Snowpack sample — Snodgrass Mountain, Crested Butte, Colorado (2/4/25, 12:06 PM MST)
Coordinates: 38.923, -106.968
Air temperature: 35 °F
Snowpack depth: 80 cm
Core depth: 70 cm
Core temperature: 32 °F
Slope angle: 14°, slope face: 78°
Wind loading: low
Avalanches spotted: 0
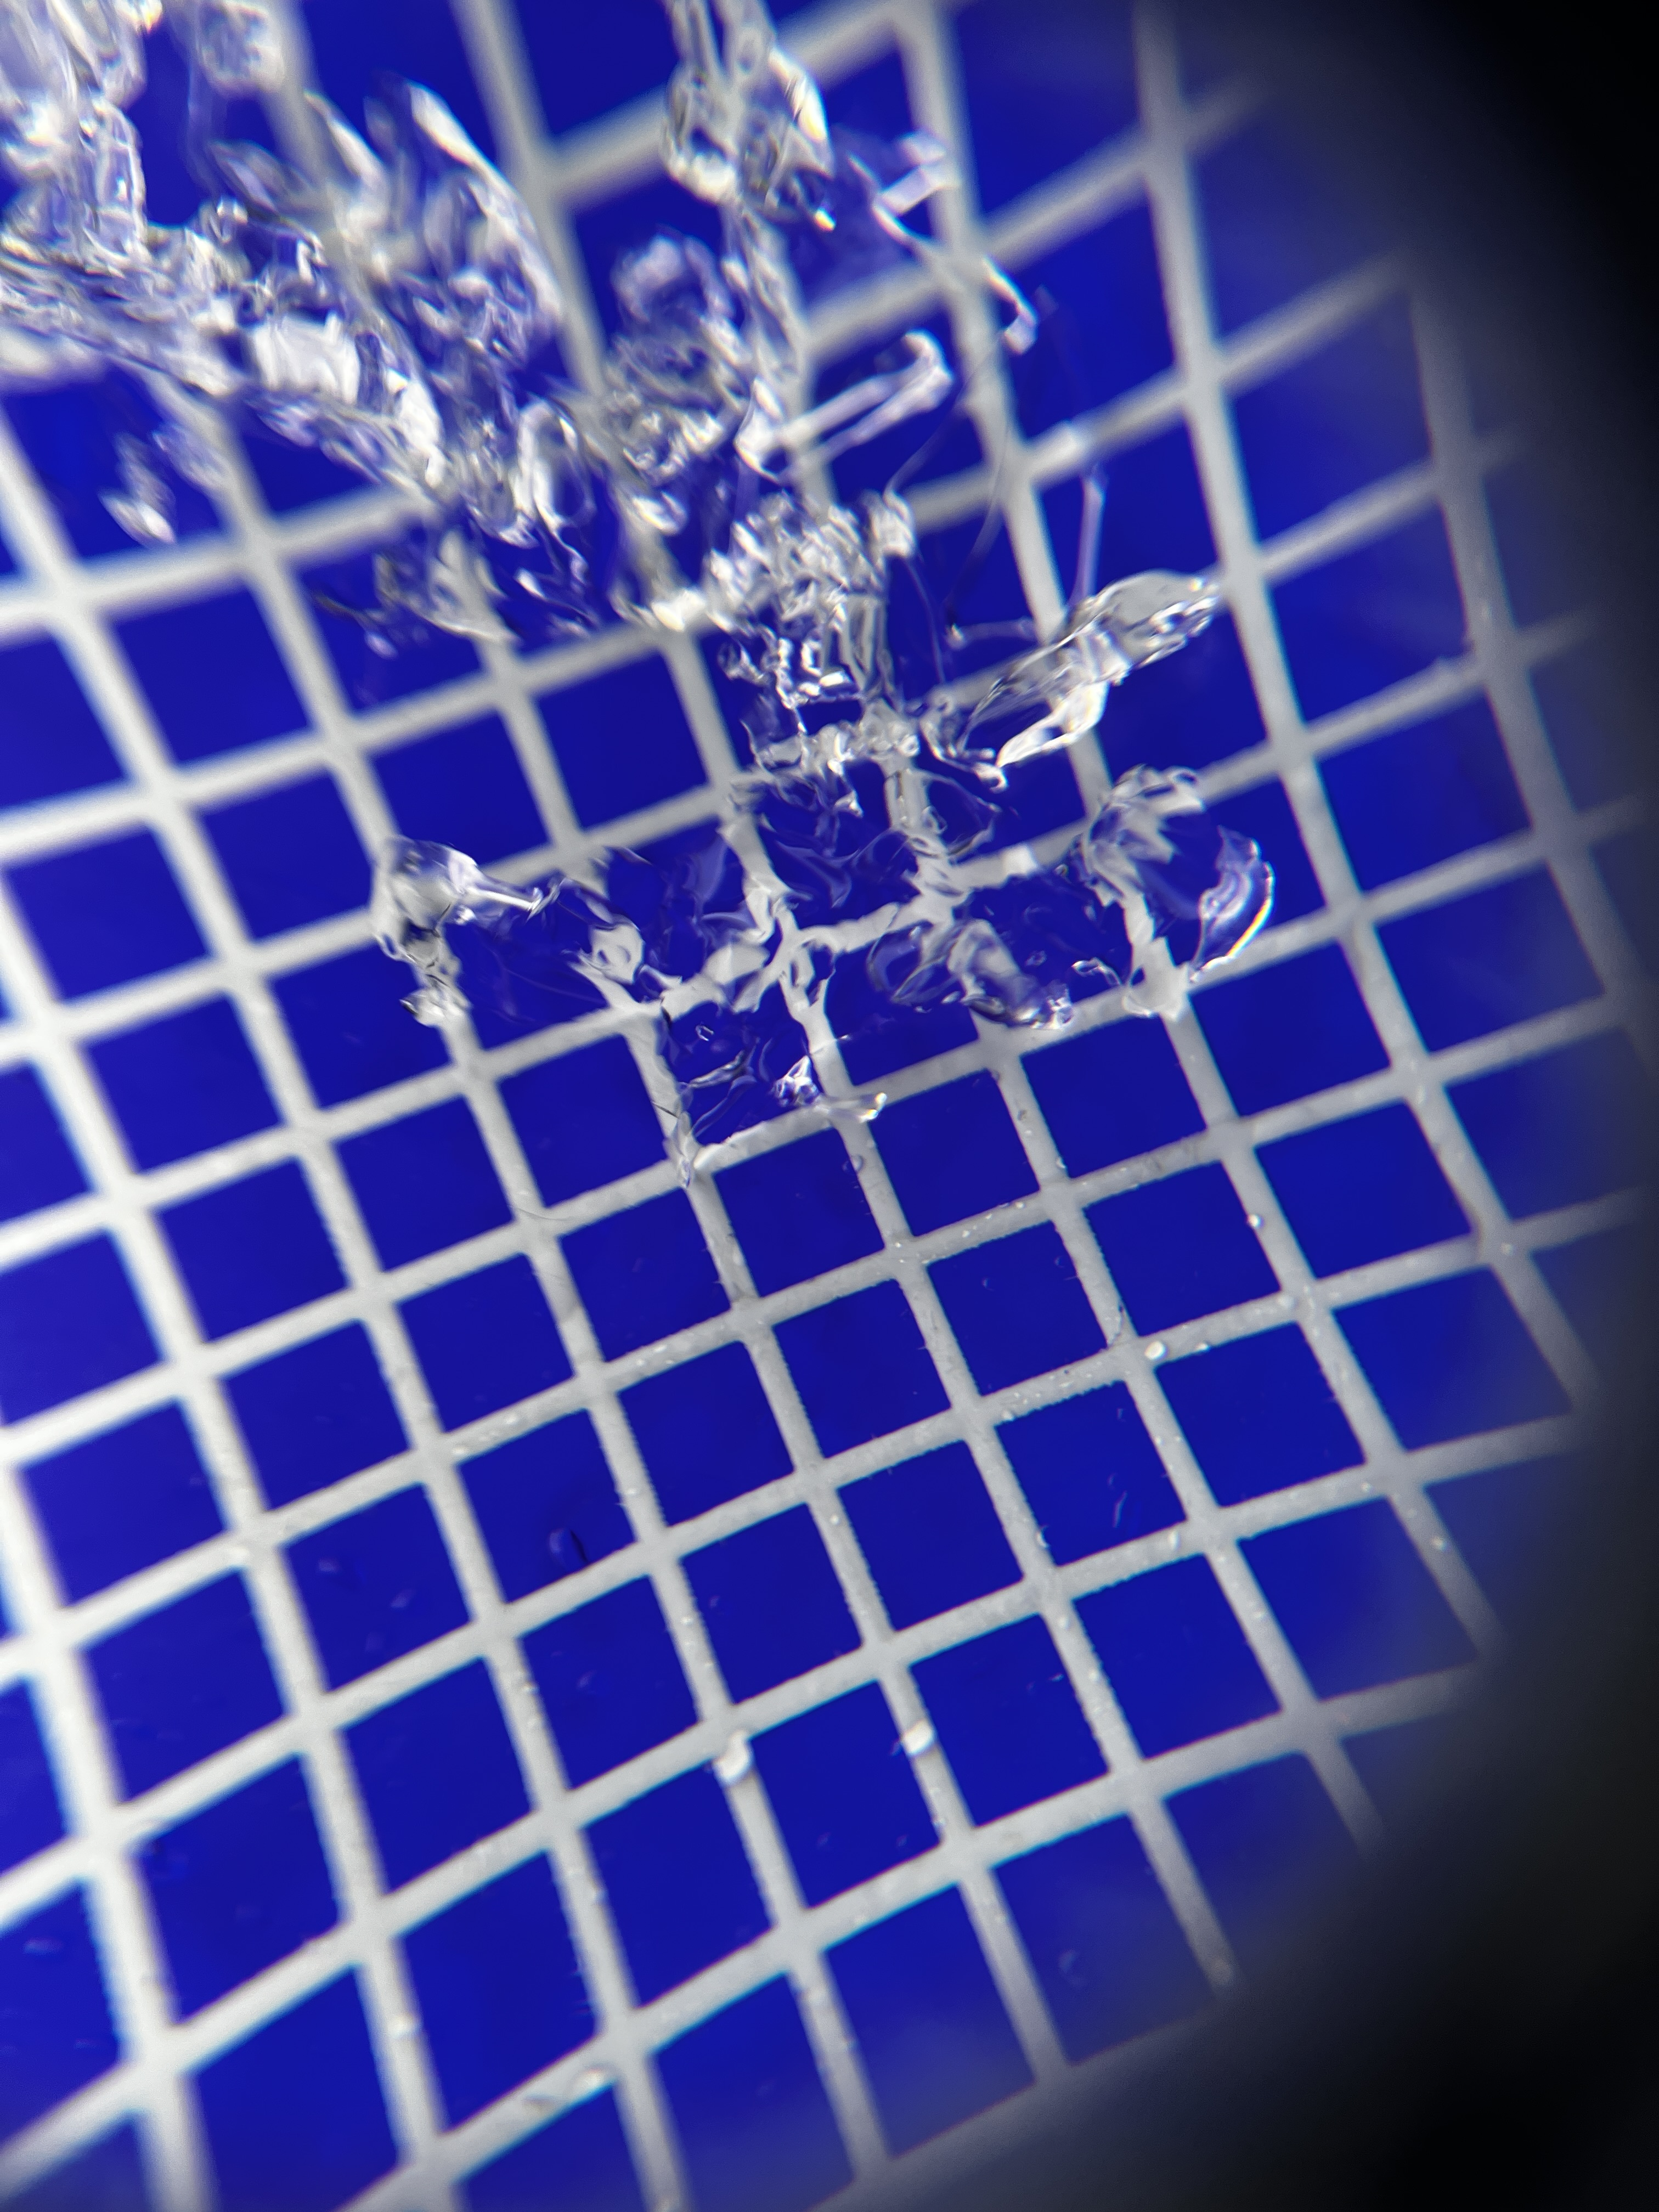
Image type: magnified_profile
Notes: No avalanches nearby, unusually warm weather for the last month reported by residents, Collected 25 yards from treeline